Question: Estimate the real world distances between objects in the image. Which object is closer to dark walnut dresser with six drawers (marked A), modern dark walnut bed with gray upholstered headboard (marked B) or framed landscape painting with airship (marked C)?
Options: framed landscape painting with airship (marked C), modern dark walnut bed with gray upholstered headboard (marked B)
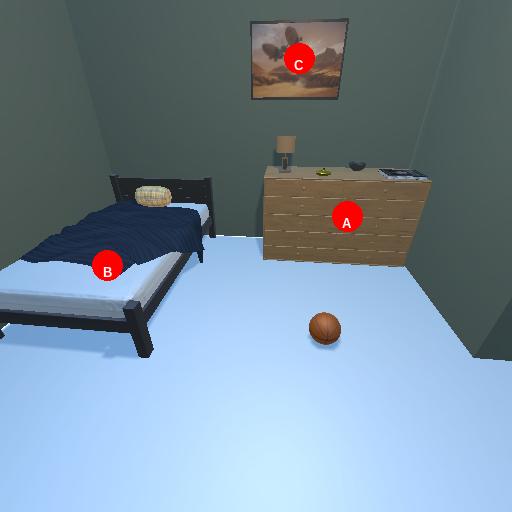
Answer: framed landscape painting with airship (marked C)